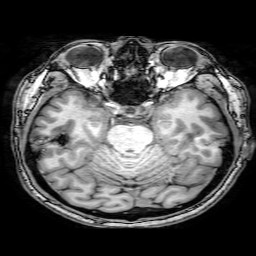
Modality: T1w
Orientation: coronal
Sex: male
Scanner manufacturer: philips
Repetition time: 0.00832 s
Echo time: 0.00386 s